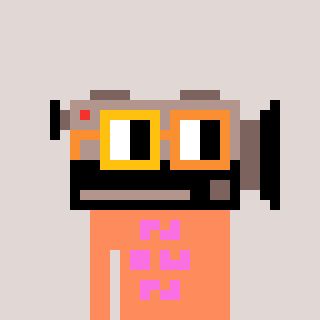
a pixel art character with square yellow and orange glasses, a camcorder-shaped head and a peachy-colored body on a warm background